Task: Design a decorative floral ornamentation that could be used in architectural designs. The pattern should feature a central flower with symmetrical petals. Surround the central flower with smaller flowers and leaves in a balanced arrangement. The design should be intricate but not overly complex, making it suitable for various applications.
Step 844:
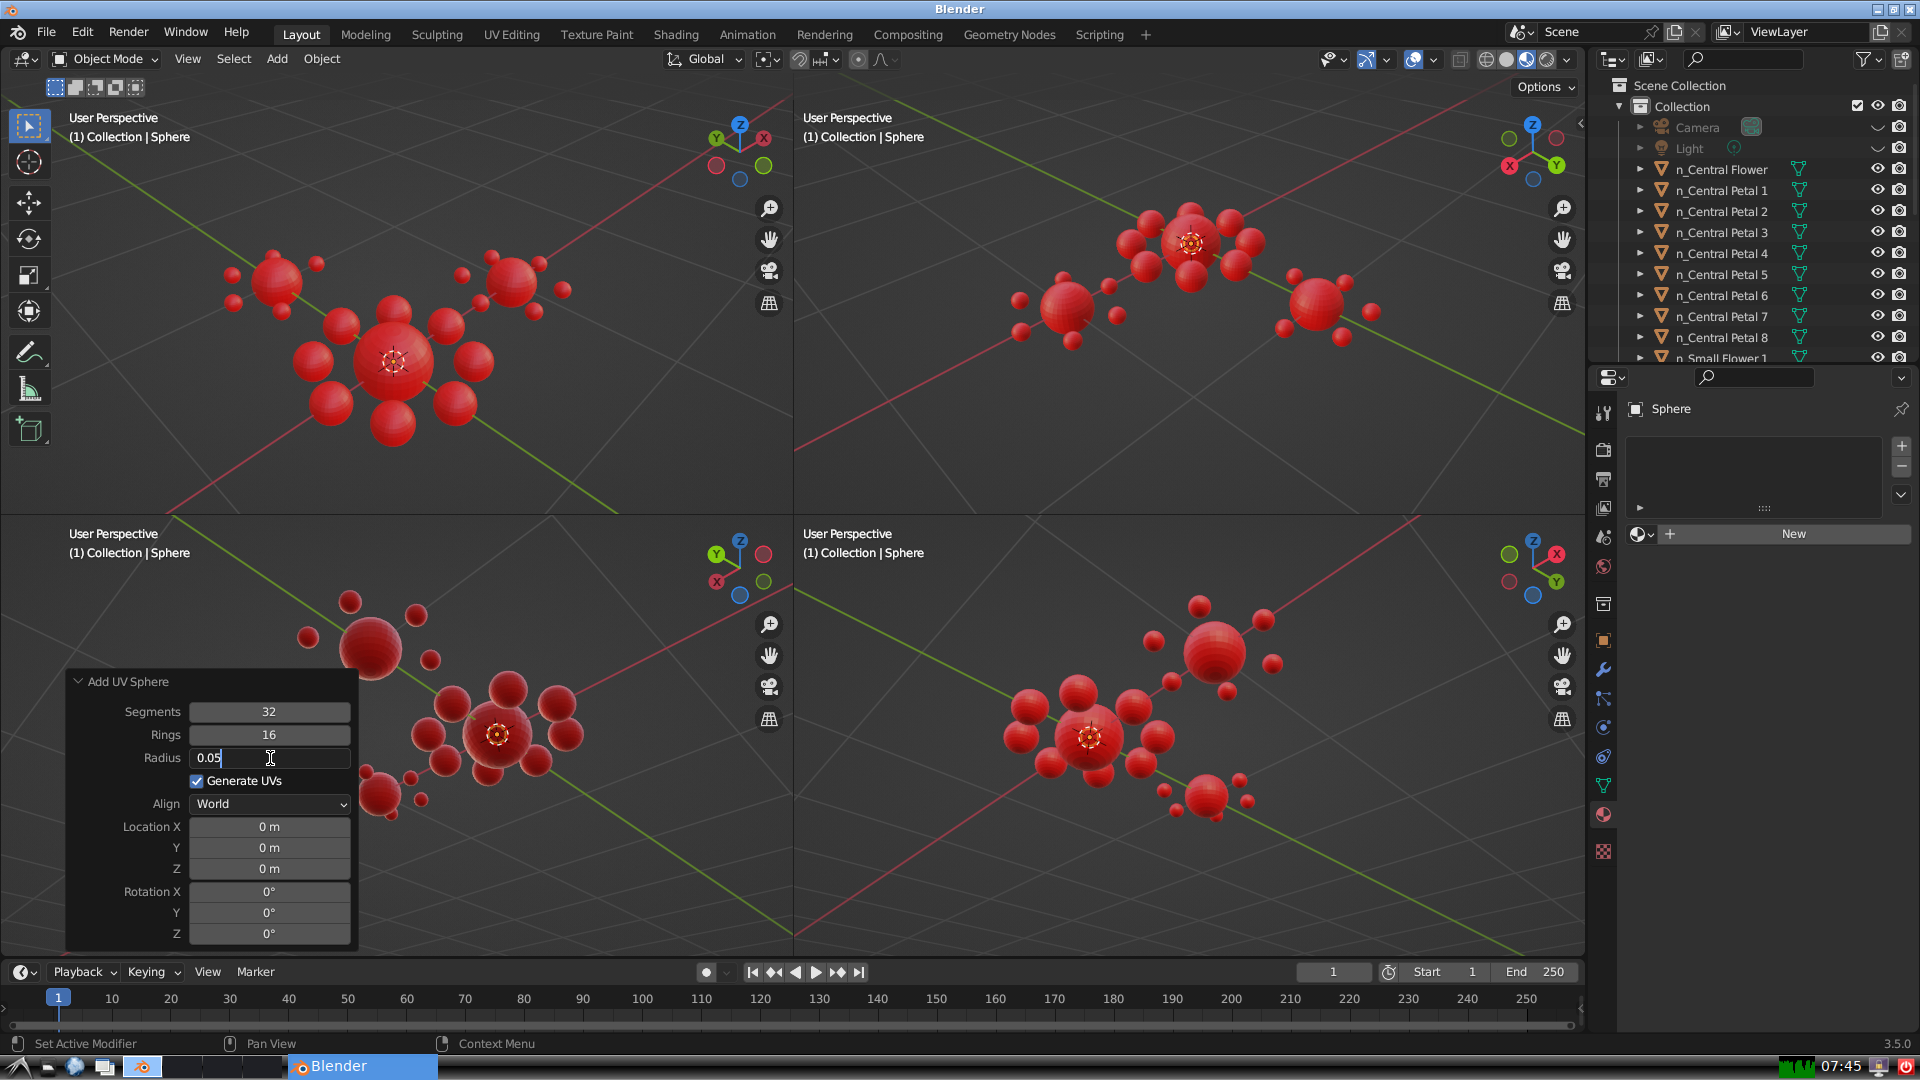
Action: {"key_press": ['Return']}